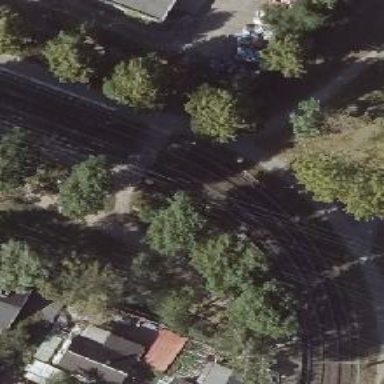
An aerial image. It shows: Uncontrolled tram railway crossing.